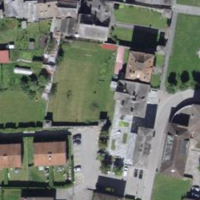
EUNIS habitat code: 54
Species observed at this site:
Vinca major